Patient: sex F, age 77
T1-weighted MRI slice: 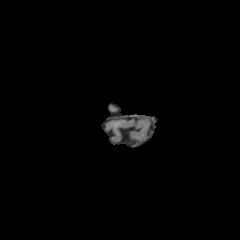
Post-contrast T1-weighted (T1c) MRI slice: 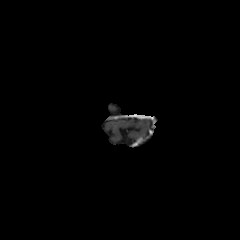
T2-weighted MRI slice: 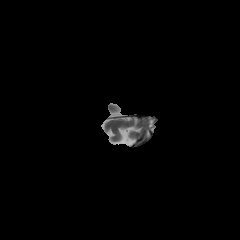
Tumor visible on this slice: no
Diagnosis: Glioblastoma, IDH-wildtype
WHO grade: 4